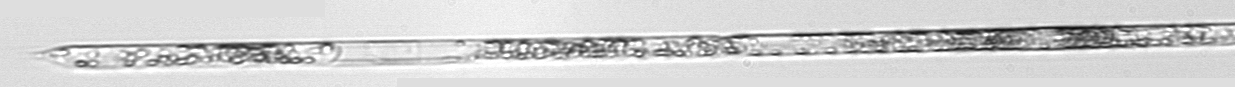
Label: Rhizosolenia